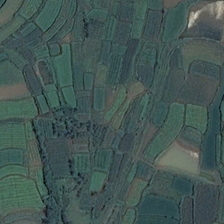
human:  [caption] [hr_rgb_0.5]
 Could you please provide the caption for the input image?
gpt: it is brown, green and dark green land .

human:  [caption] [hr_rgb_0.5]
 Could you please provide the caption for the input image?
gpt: many pieces of green farmlands are together .

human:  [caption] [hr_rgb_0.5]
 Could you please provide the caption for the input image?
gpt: many pieces of green farmlands are together .

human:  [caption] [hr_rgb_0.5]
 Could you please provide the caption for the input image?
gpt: this is a land .

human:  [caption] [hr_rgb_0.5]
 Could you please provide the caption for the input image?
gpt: this is a land .